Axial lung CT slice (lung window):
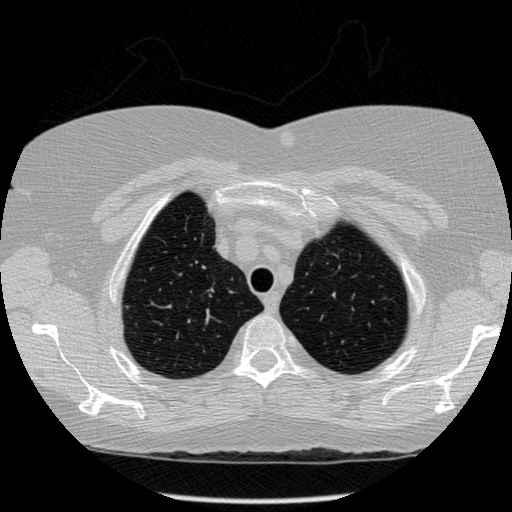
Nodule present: no